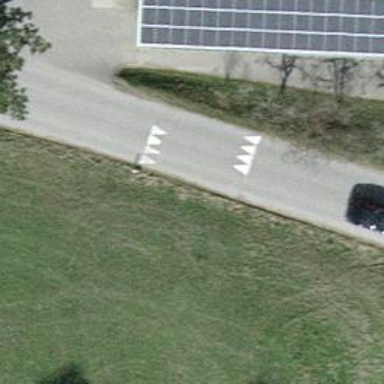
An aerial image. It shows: Traffic hump for calming the traffic.